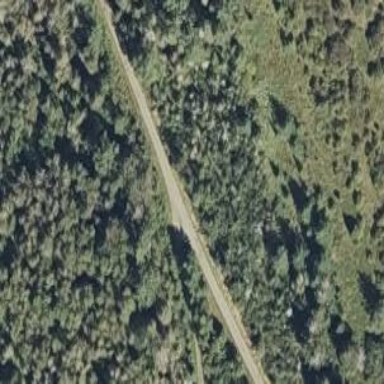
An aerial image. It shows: Track road.